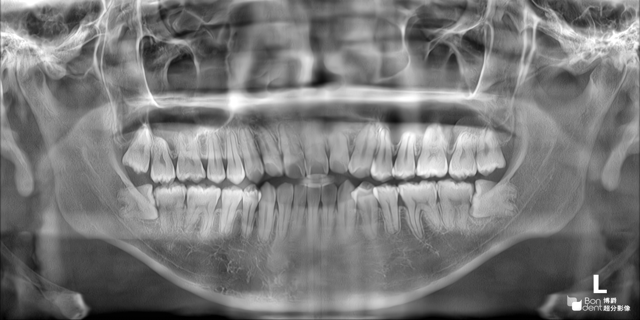
adult